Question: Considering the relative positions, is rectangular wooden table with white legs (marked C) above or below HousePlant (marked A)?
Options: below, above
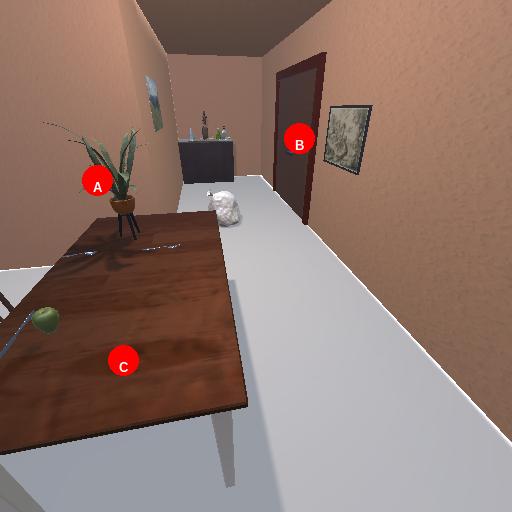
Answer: below